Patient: sex F, age 57
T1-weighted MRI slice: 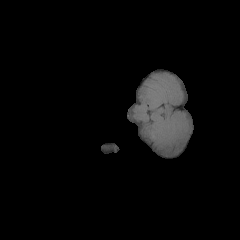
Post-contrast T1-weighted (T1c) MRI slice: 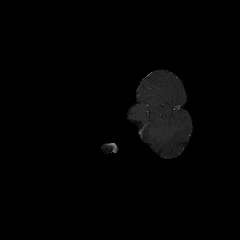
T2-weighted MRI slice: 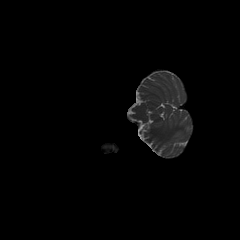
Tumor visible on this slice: no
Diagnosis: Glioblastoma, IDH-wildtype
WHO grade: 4